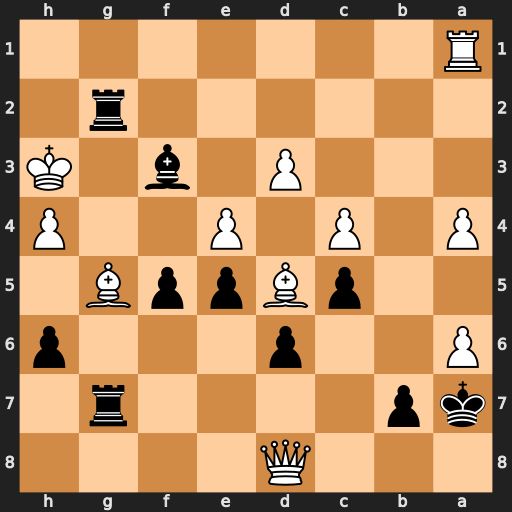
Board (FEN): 3Q4/kp4r1/P2p3p/2pBppB1/P1P1P2P/3P1b1K/6r1/R7
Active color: b
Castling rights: -
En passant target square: -
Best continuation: hxg5 Qxg5 R2xg5 hxg5 f4